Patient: sex M, age 44
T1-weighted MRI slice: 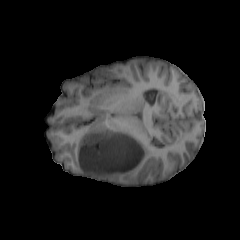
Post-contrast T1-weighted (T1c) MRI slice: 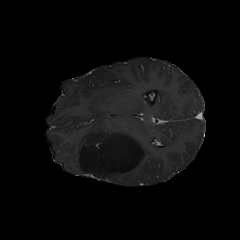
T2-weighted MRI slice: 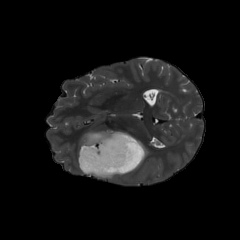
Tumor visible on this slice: yes
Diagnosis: Astrocytoma, IDH-mutant
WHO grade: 3